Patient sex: M
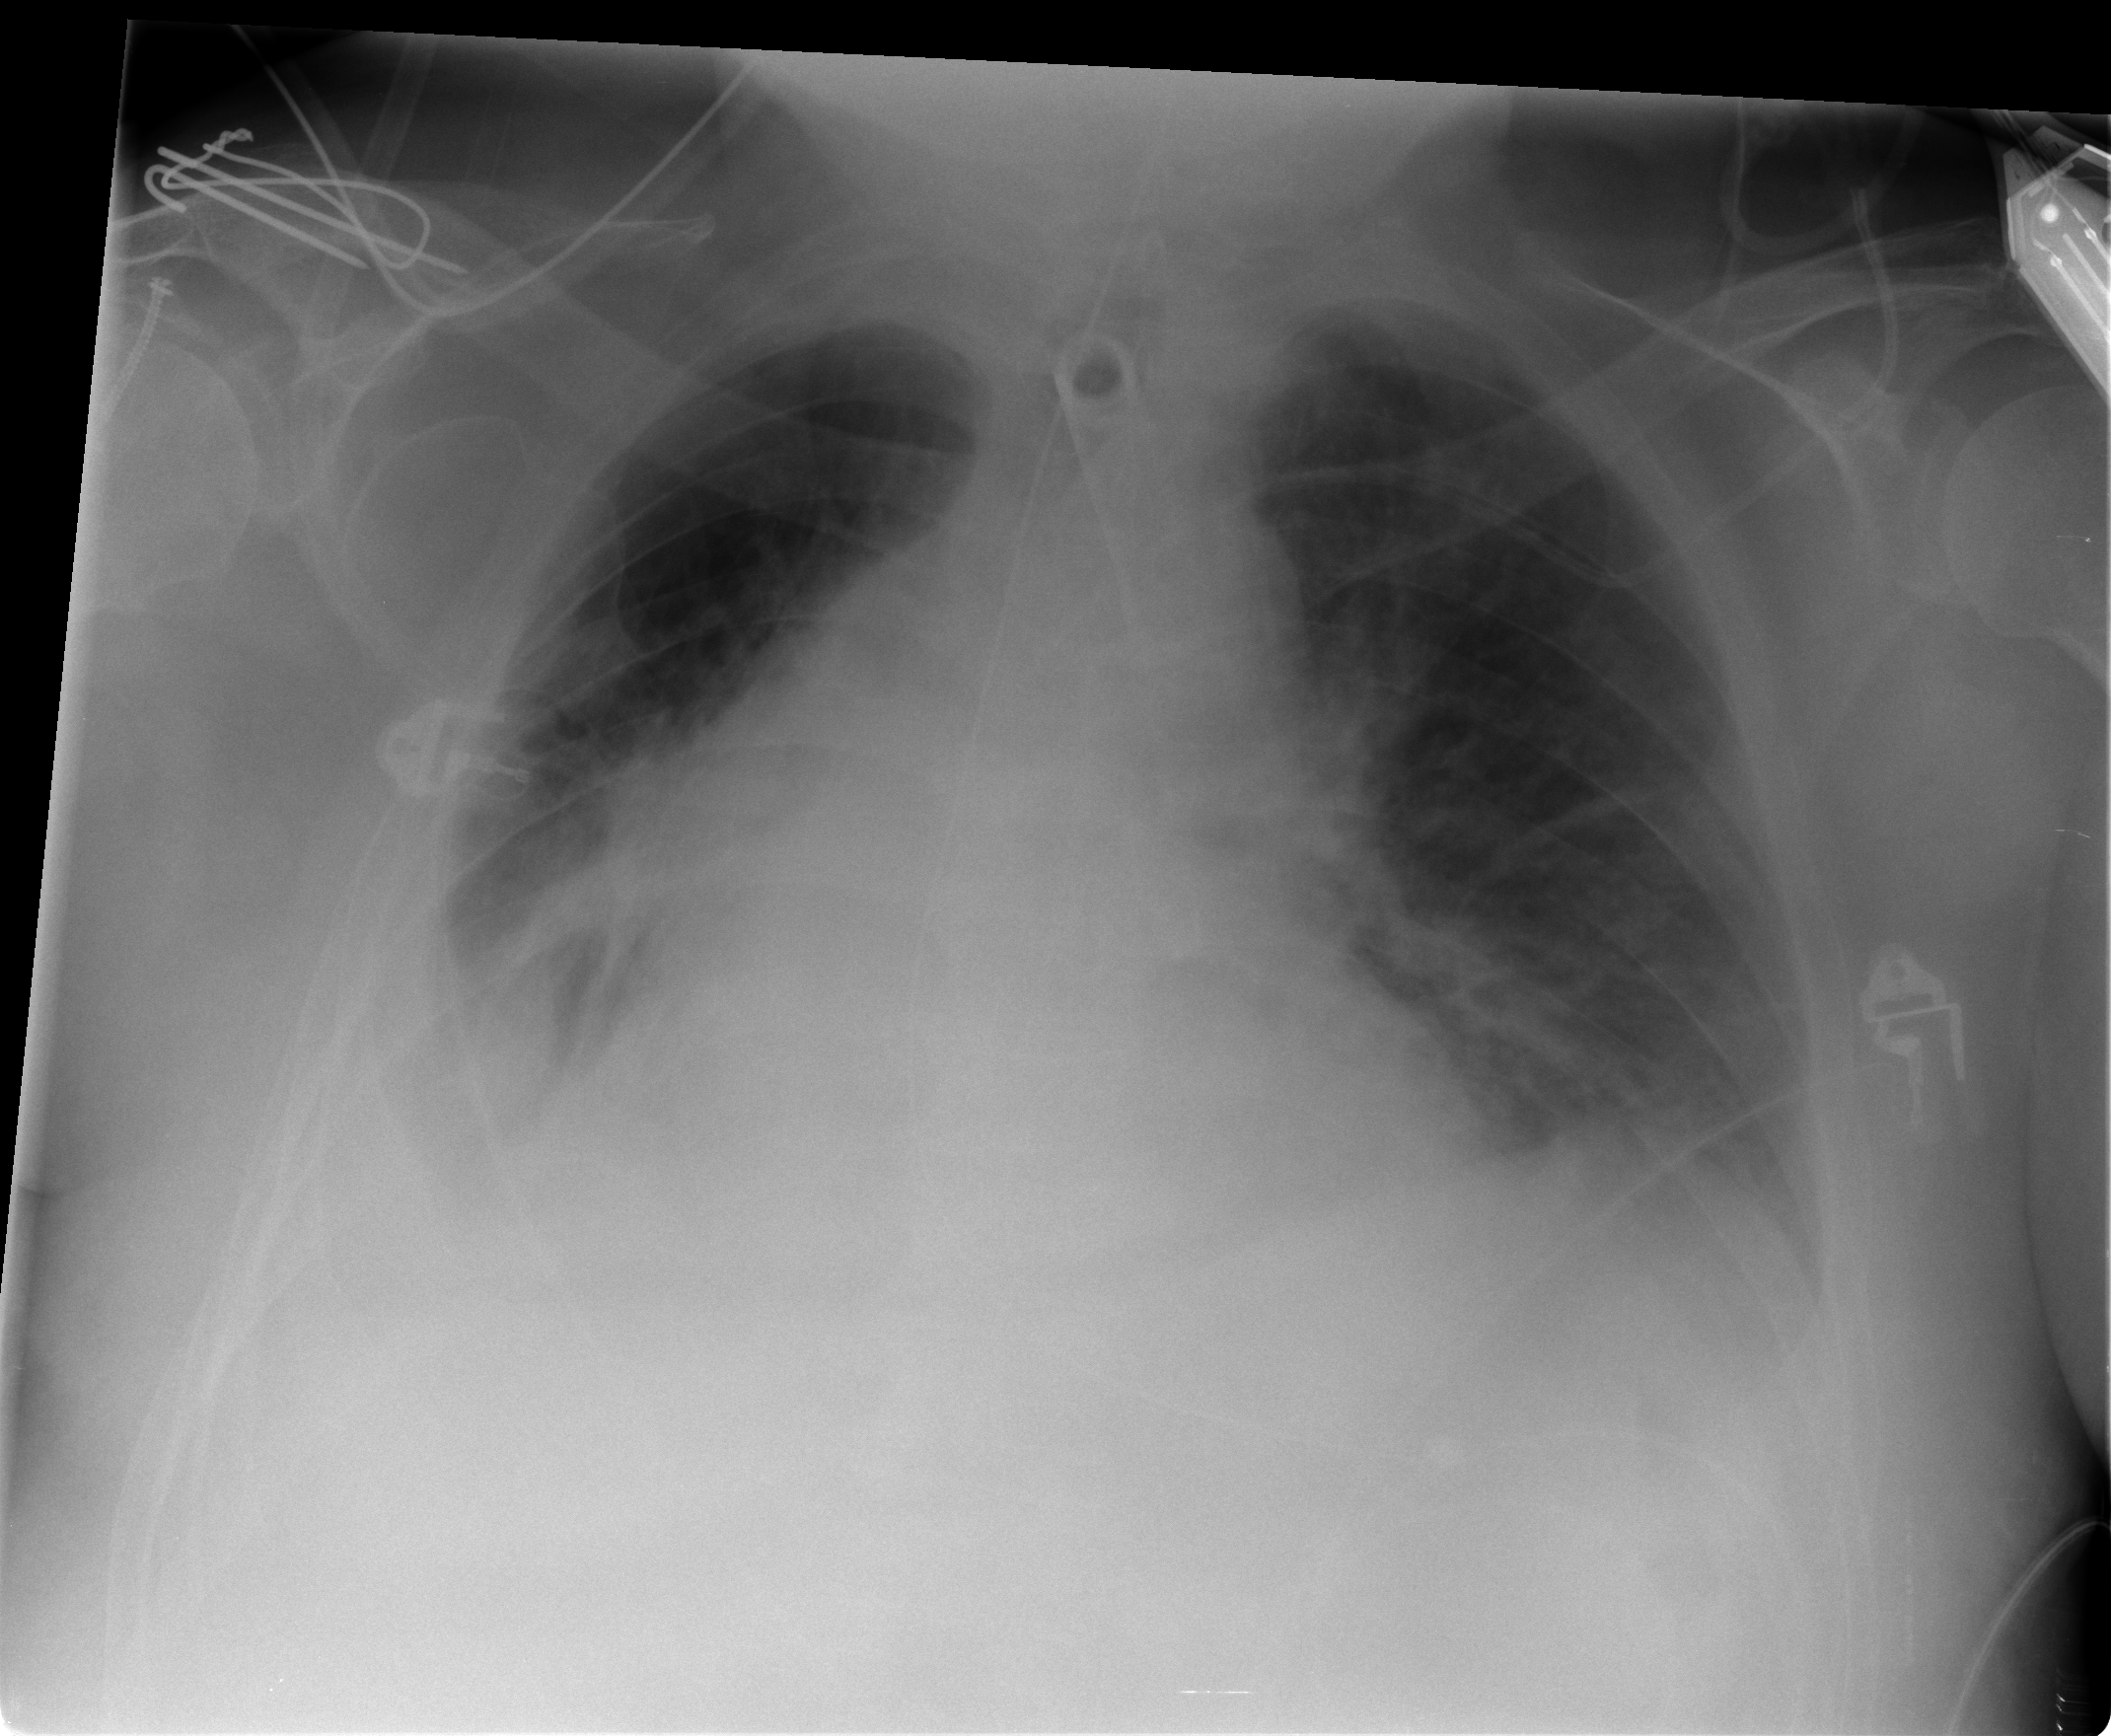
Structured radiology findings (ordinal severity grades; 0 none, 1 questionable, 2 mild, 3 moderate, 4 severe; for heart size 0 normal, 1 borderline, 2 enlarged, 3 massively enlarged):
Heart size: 2
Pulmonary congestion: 1
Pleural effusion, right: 2
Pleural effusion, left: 2
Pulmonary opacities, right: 0
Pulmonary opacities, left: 0
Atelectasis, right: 3
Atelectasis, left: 2